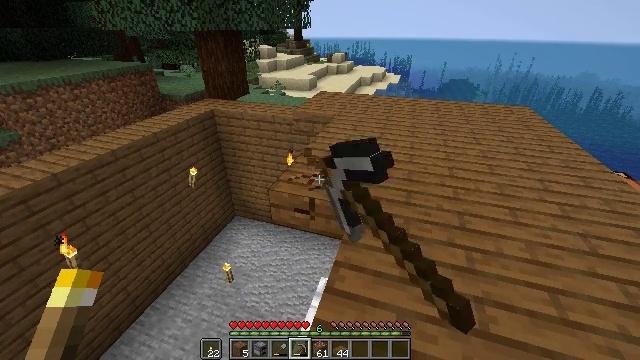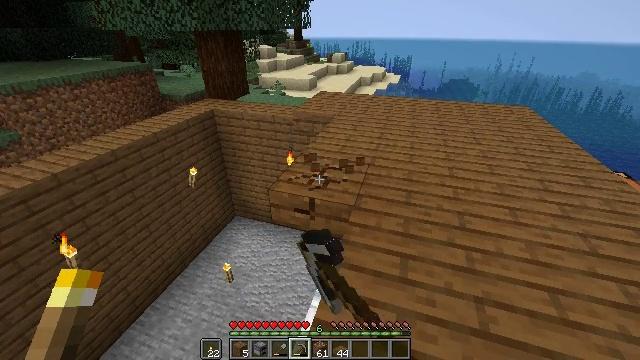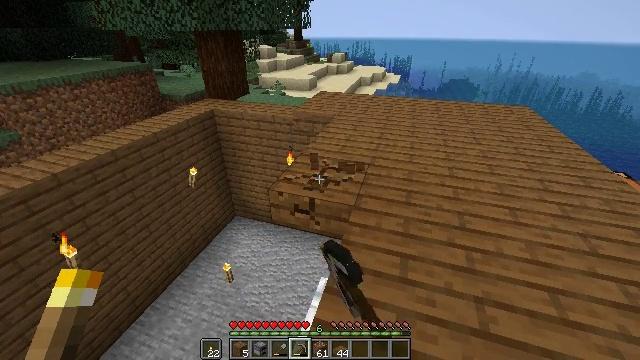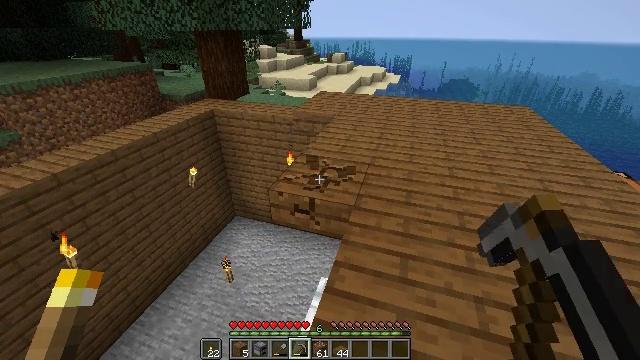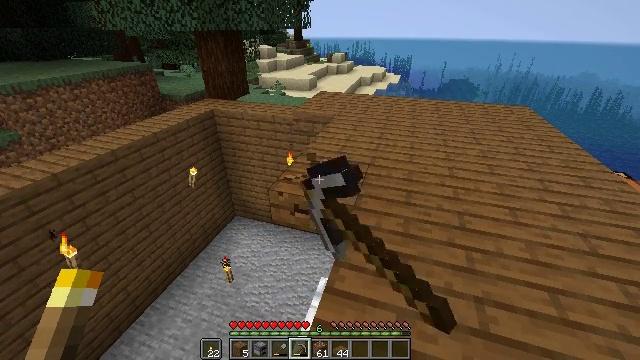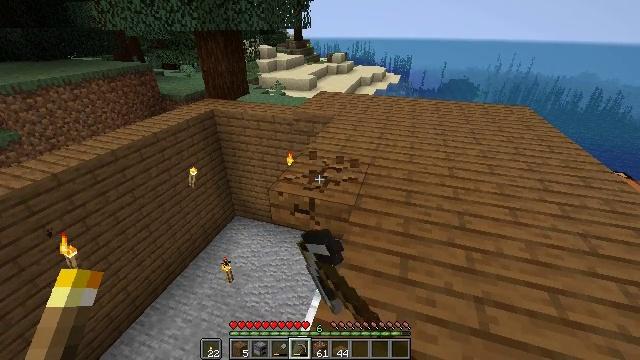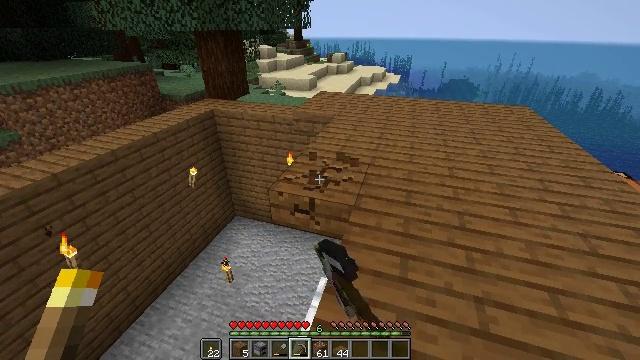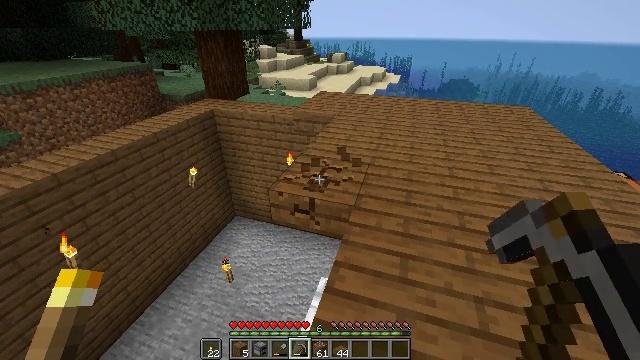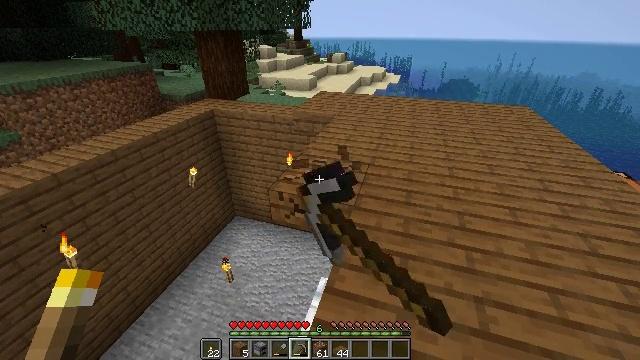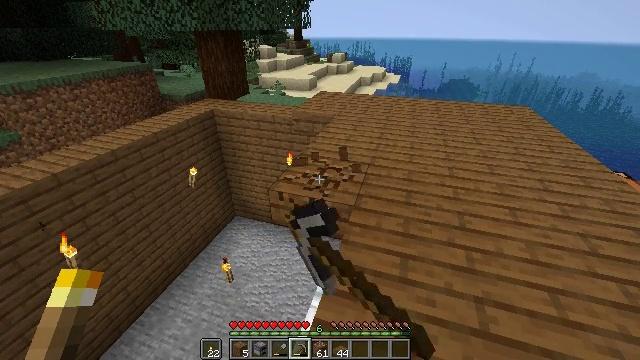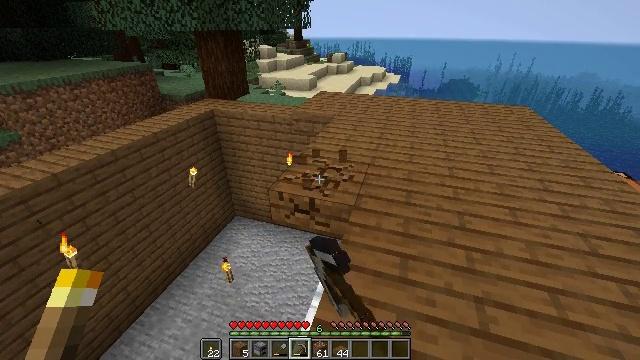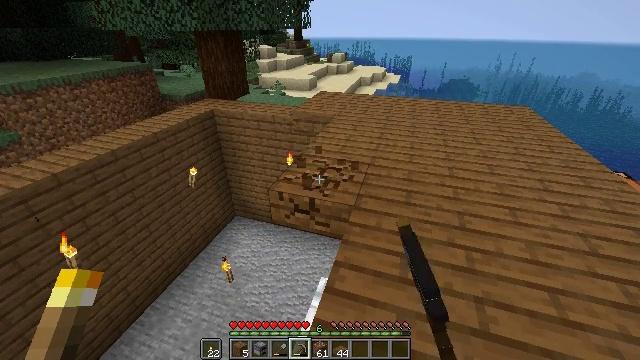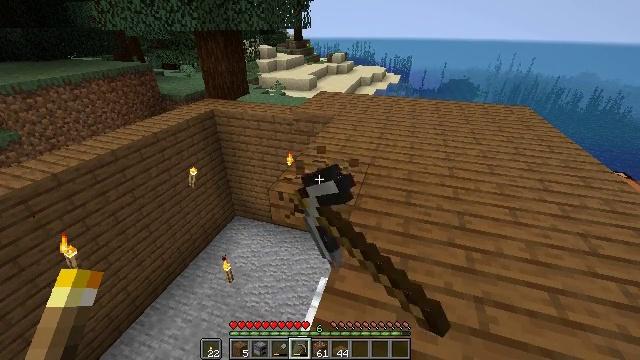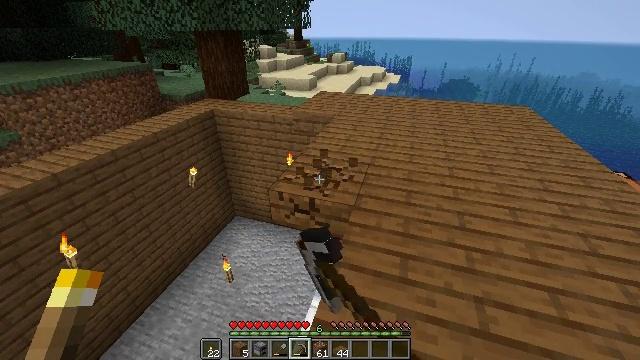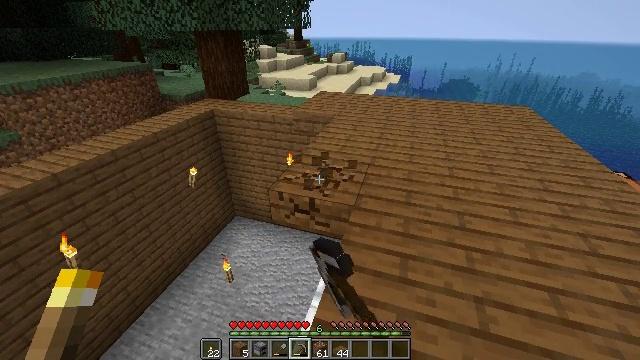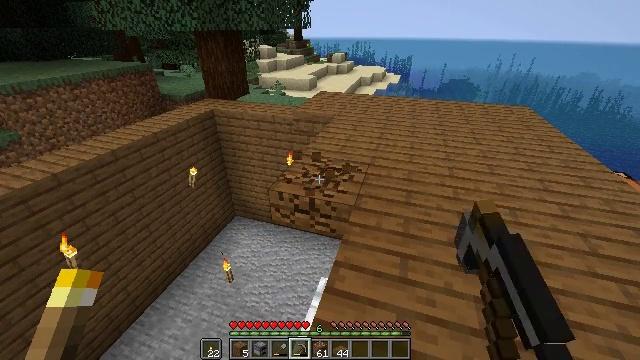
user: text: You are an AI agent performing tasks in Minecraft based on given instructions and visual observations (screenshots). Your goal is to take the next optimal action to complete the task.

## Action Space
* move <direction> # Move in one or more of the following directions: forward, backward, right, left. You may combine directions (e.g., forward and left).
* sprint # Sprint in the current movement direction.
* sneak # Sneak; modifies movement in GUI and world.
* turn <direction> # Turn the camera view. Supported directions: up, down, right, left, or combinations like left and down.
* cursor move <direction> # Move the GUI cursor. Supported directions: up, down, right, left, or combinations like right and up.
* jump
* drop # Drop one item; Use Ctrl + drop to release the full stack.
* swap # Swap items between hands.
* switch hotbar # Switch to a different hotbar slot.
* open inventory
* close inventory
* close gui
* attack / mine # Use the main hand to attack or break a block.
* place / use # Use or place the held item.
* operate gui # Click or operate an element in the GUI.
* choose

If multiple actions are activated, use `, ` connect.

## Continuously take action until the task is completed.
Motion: motion action
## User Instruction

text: Attack the spruce slab to remove it.
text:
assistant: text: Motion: attack / mine
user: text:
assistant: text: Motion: attack / mine
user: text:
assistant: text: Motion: attack / mine
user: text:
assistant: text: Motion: attack / mine
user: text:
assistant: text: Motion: attack / mine
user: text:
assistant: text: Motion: attack / mine
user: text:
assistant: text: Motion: attack / mine
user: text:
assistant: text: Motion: attack / mine
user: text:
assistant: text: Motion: attack / mine
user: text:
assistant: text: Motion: attack / mine
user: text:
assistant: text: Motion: attack / mine
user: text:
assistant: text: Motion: attack / mine
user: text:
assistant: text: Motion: attack / mine
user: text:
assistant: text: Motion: attack / mine
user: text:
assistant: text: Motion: attack / mine
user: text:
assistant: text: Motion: attack / mine
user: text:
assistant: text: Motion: attack / mine
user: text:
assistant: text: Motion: attack / mine
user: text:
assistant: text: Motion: attack / mine
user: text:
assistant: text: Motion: attack / mine
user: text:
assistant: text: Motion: attack / mine
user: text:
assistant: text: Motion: attack / mine
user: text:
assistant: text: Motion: attack / mine
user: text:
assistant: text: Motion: attack / mine
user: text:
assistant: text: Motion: attack / mine
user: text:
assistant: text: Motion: attack / mine
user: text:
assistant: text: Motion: attack / mine
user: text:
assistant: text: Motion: attack / mine
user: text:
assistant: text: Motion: attack / mine
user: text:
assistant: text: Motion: attack / mine